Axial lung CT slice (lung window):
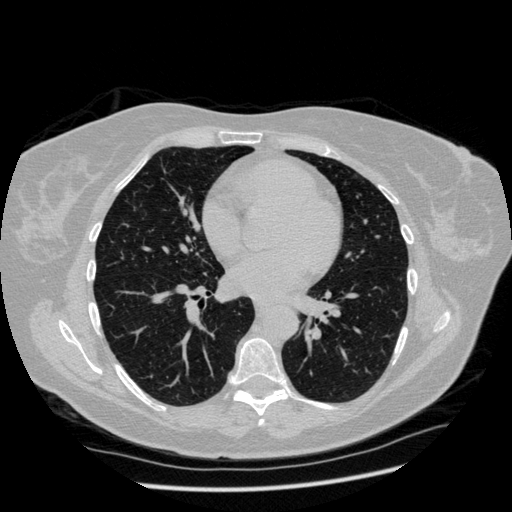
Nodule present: no